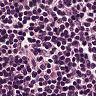
Metastatic tissue present: no